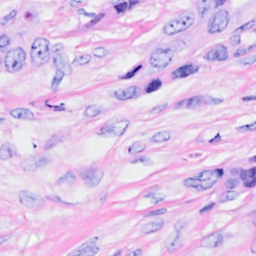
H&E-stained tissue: Breast